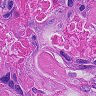
Metastatic tissue present: yes